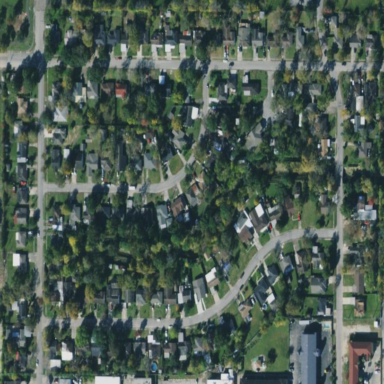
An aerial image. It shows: Residential area within neighborhood.